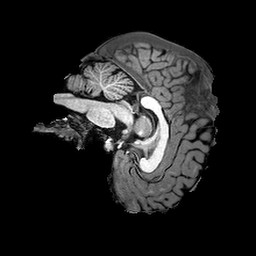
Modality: T1w
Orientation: sagittal